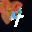
Label: 4